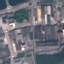
Land use / land cover class: Industrial